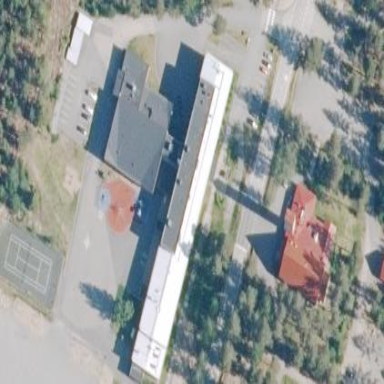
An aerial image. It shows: School building.